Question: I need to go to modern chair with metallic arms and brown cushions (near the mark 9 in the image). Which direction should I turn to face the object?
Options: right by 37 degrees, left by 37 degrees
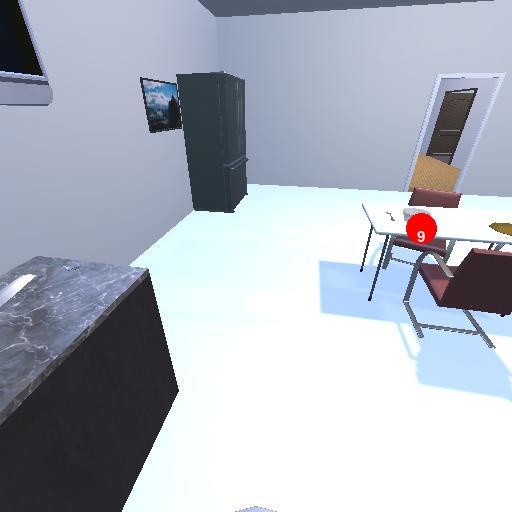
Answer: right by 37 degrees